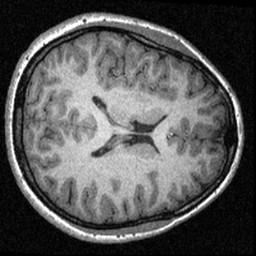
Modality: T1w
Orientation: axial
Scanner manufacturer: siemens
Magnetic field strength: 3 T
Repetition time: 1.57 s
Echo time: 0.00304 s